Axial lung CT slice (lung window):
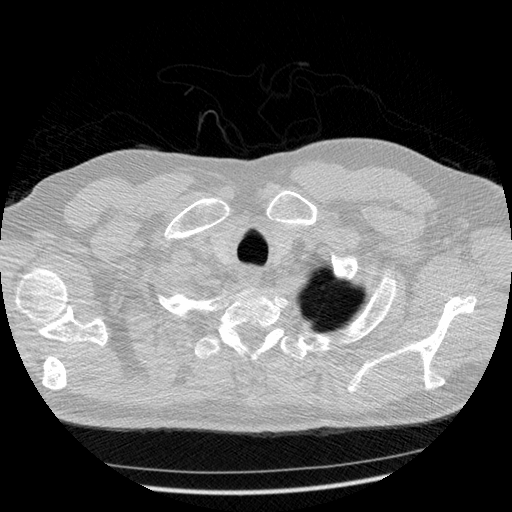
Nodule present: no